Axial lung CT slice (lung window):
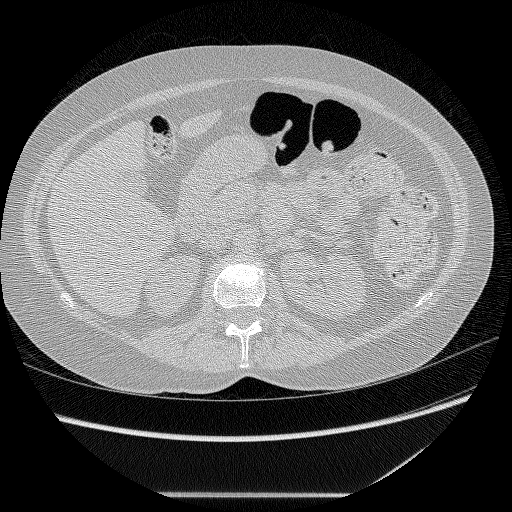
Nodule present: no